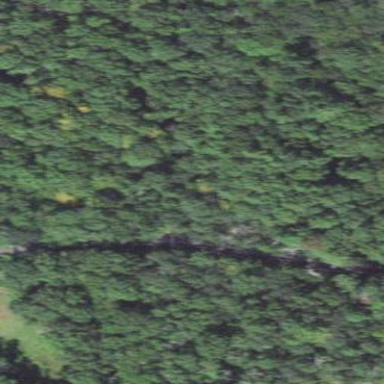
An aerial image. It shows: Woodland with needle-leaved trees.